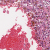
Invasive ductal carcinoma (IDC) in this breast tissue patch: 0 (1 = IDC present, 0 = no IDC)